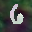
Label: 6